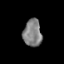
Tissue: skin
Cell type: Epithelial cells
Senescence score: 0.271
Nuclear area (px): 490
Mean DAPI intensity: 128.769